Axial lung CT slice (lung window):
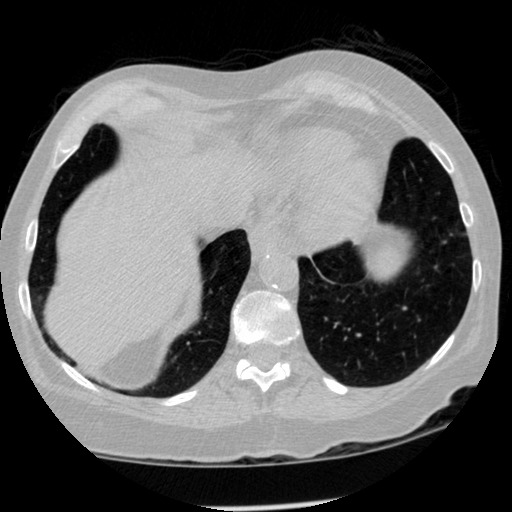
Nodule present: no